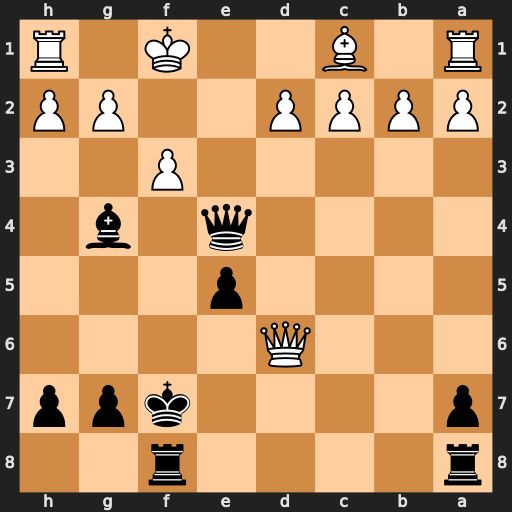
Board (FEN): r4r2/p4kpp/3Q4/4p3/4q1b1/5P2/PPPP2PP/R1B2K1R
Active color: b
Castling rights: -
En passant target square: -
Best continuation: Bxf3 Qd3 Bxg2+